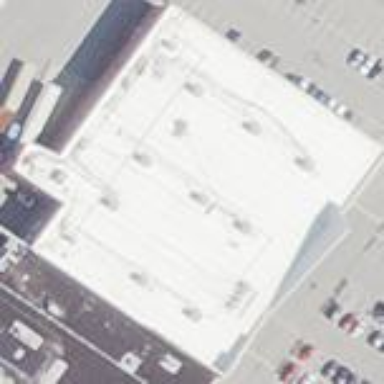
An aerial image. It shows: Building.